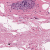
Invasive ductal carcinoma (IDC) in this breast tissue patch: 0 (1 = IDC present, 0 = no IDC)